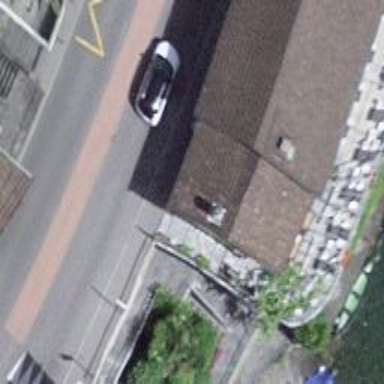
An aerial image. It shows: Restaurant.